【题型】填空题　【知识点】平面几何　【难度】easy
如图，正$\triangle ABC$与正$\triangle A_1B_1C_1$组成“六芒星”，$O$为“六芒星”的中心，$P$为“六芒星”上一点（边界上），且$\overrightarrow{OP} = x\overrightarrow{OD} + y\overrightarrow{OC_1}$，则$x + y$的取值范围是$\underline{\quad\quad\quad\quad}$。

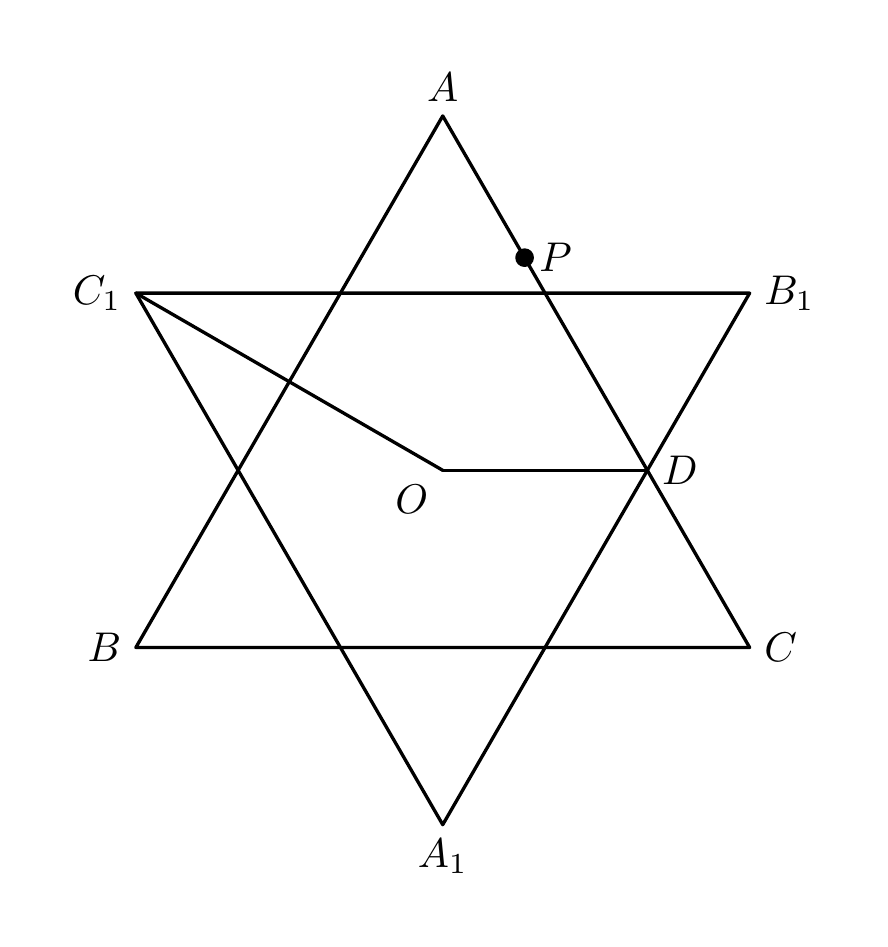
【解答】
【答案】$[-5,5]$

【分析】作出辅助线，得到$x + y = 1$，结合图形确定$x + y$取最值的点$P$的位置，根据平行关系求出$OA:ON$，从而求出结果。

【详解】连结$C_1D$，$AA_1$，并记它们的交点为$N$，记$B_1C_1$的中点为$M$，如图。

由等和线知当点$P$在直线$C_1D$上时，有$x + y = 1$。

作一系列与$C_1D$平行的直线与“六芒星”相交，记任意与$C_1D$平行的直线与线段$AA_1$相交于点$Q$，则$x + y$的绝对值为$OQ$与$ON$长度的比值，从而当点$P$与点$A$，$A_1$重合时，$x + y$分别取到最大值与最小值。下面计算$OA:ON$的值。

一方面，$ON:MN = OD:C_1M = 2:3$，所以$ON = \frac{2}{5}OM$；

另一方面，$AM = MO$，所以$ON = \frac{1}{5}OA$。

从而得到$x + y \in [-5,5]$。

故答案为：$[-5,5]$。
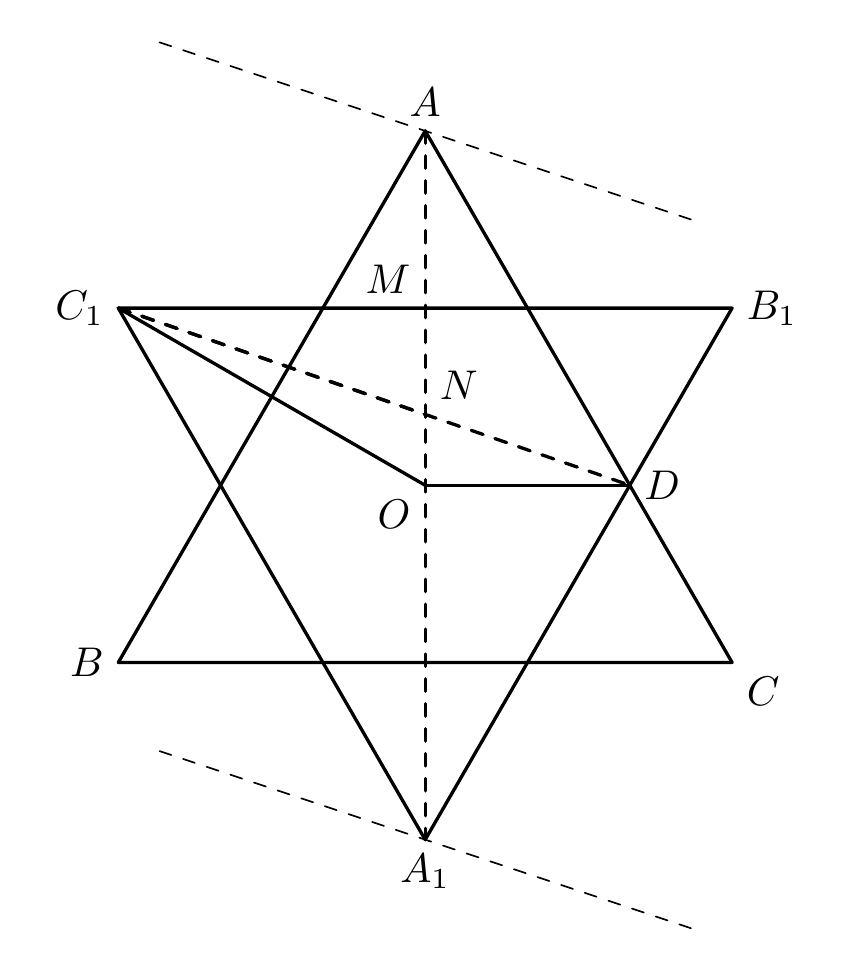